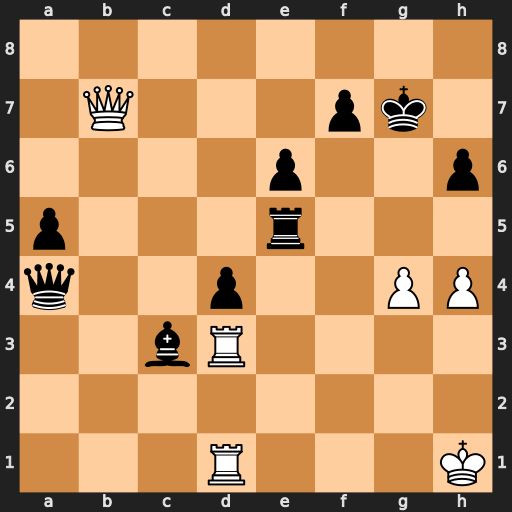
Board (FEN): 8/1Q3pk1/4p2p/p3r3/q2p2PP/2bR4/8/3R3K
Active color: w
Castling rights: -
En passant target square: -
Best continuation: Rf1 Re1 Qxf7+